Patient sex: F
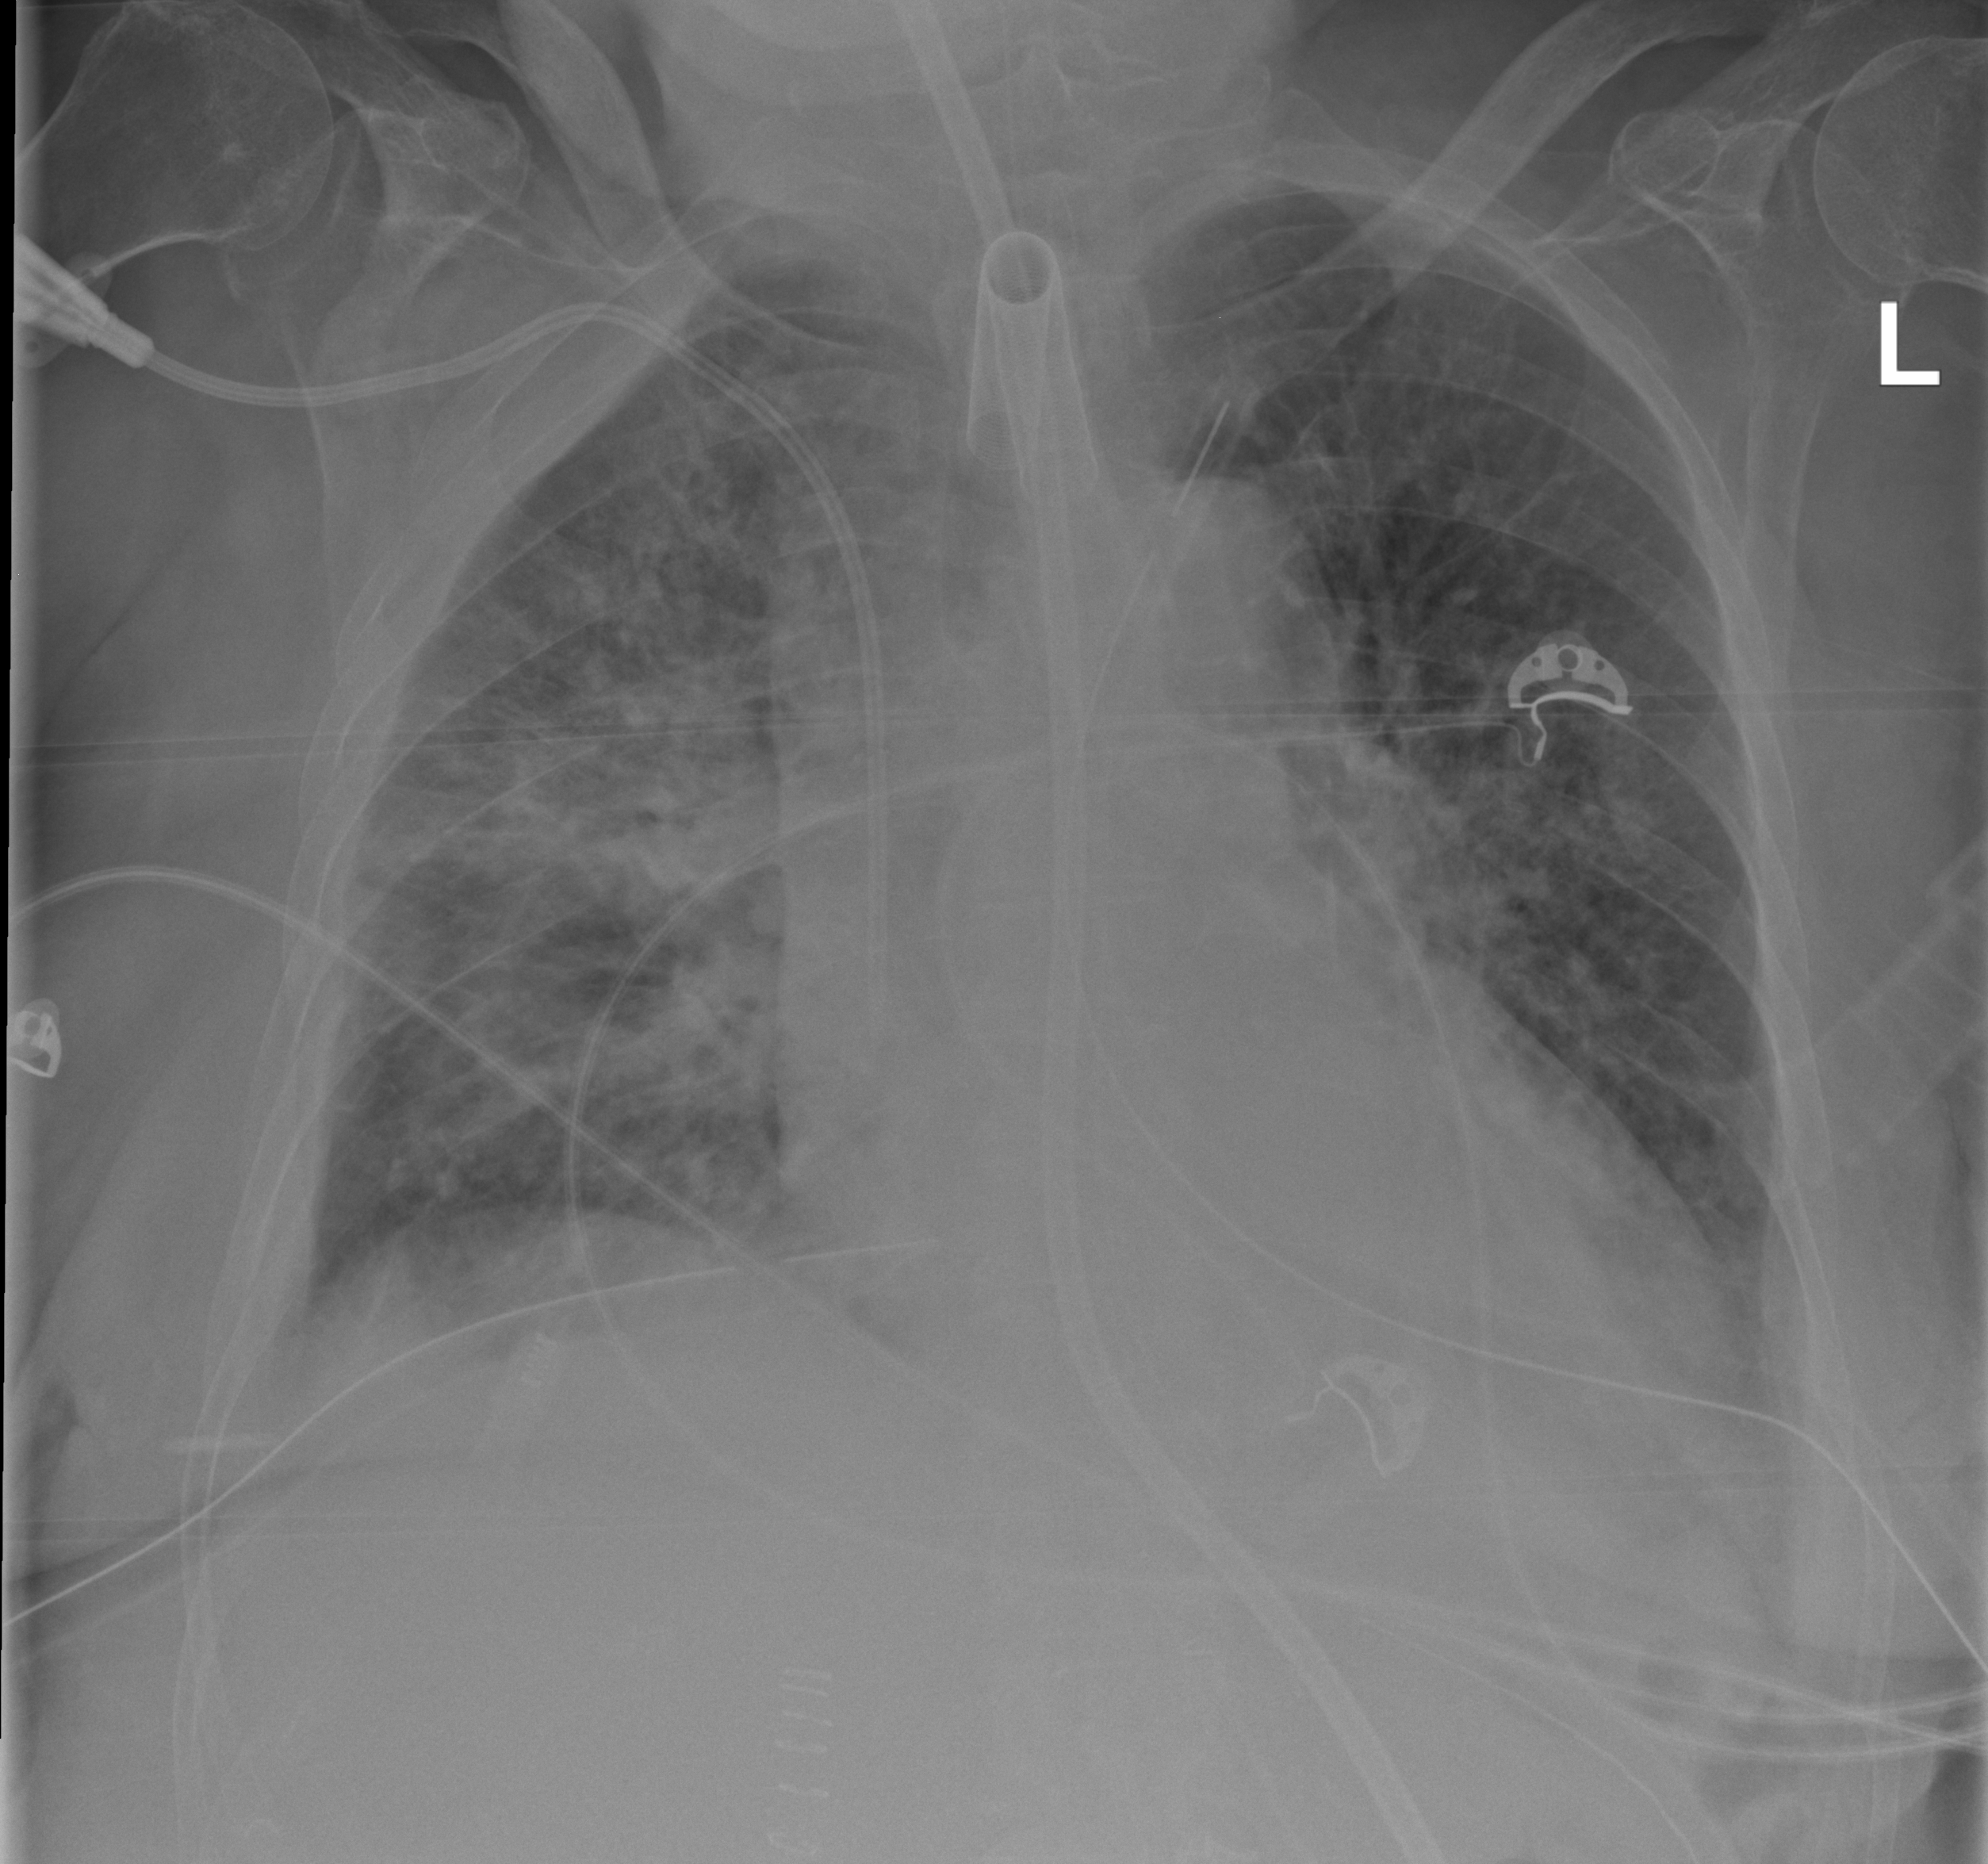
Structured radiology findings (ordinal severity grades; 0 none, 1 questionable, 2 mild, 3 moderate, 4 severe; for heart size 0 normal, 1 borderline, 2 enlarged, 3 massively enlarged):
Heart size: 2
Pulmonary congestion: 2
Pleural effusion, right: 2
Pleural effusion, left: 2
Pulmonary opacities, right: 3
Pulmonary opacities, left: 2
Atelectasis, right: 3
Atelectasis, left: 2